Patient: sex M, age 32
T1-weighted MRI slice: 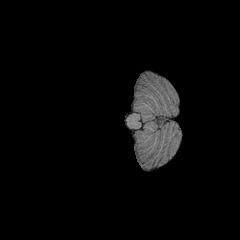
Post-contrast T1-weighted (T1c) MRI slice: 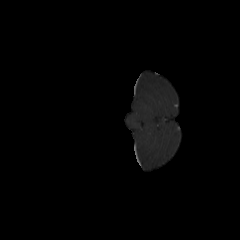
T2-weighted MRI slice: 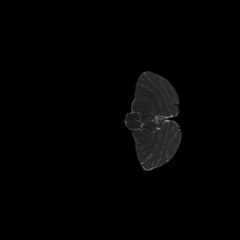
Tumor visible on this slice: no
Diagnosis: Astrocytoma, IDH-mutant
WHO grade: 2